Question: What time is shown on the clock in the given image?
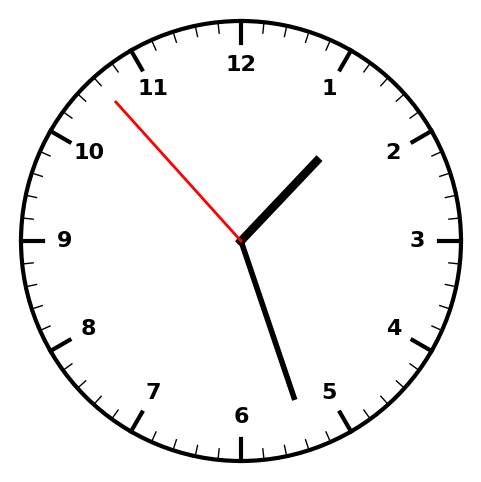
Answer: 01:26:53